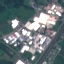
Land use / land cover: Industrial